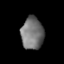
Tissue: lung
Cell type: Fibroblasts
Senescence score: 0.6474
Nuclear area (px): 707
Mean DAPI intensity: 116.003